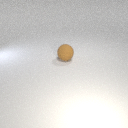
large brown rubber sphere